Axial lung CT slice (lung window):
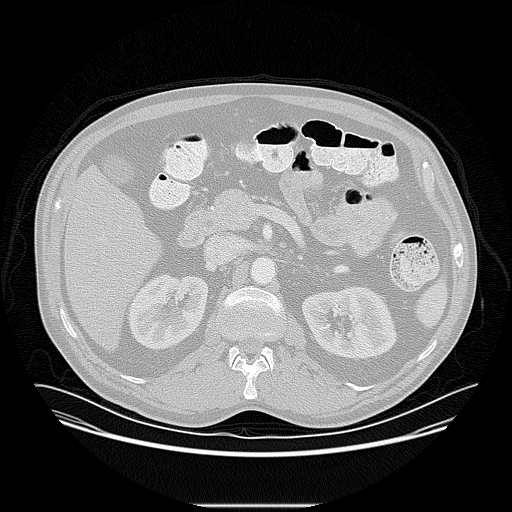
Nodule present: no